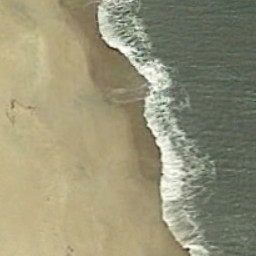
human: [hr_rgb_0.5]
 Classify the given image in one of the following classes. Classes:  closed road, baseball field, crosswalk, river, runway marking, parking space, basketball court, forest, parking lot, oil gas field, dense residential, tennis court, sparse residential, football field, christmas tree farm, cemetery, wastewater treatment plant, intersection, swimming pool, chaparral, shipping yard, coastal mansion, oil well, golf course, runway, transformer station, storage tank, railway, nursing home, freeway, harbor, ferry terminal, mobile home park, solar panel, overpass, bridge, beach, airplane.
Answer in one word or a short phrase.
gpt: beach